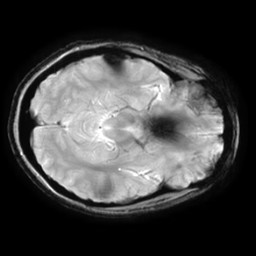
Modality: T2starw
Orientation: axial
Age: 27
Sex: female
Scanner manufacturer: ge
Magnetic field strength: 3 T
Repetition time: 0.65 s
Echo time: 0.02 s